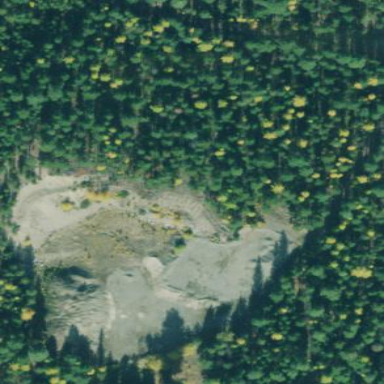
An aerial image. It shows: Quarry area.